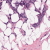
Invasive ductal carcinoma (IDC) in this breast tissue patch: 1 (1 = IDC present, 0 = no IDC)